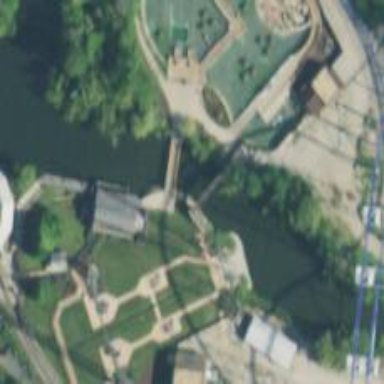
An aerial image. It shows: Popular tourist attraction known as sky swing.